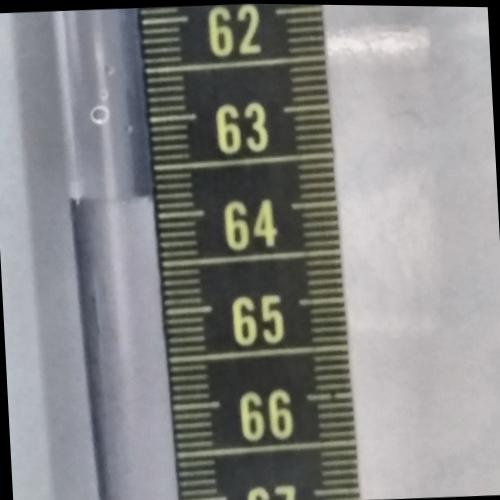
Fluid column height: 63.8 cm